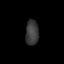
Tissue: lung
Cell type: Epithelial cells
Senescence score: 0.1759
Nuclear area (px): 322
Mean DAPI intensity: 58.242